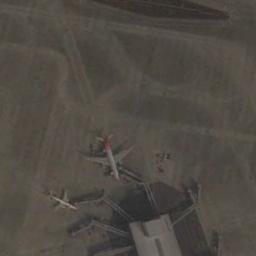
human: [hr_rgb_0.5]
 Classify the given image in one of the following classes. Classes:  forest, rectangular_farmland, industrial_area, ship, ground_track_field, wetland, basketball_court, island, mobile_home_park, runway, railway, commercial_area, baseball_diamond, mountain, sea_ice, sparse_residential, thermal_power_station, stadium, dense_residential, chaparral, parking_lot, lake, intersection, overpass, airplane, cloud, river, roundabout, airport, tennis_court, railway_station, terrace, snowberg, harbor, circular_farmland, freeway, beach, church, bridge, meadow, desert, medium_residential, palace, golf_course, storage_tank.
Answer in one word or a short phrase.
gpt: airplane